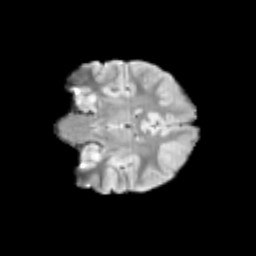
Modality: T2w
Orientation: coronal
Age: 9
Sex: female
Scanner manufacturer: siemens
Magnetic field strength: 3 T
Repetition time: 3.8 s
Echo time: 0.07 s